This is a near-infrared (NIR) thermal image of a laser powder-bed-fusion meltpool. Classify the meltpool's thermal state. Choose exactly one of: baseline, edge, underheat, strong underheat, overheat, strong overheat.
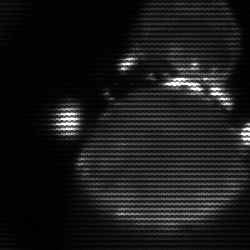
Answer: edge